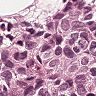
Metastatic tissue present: yes